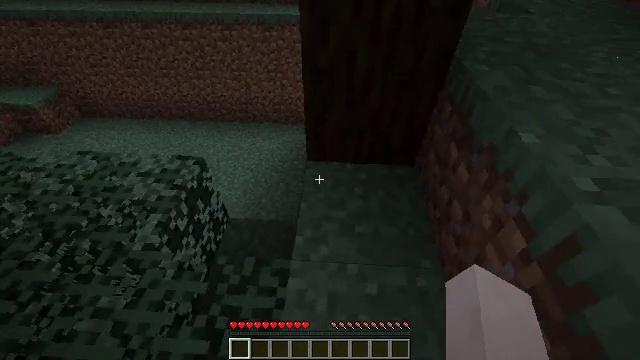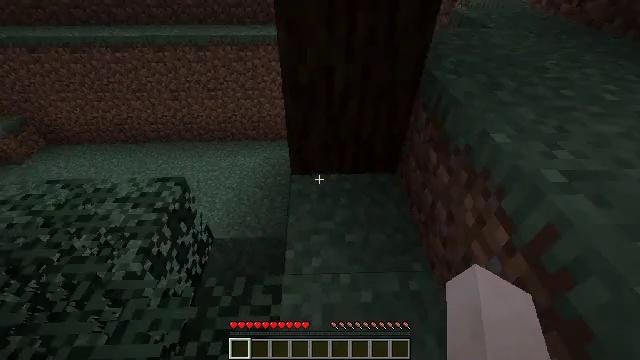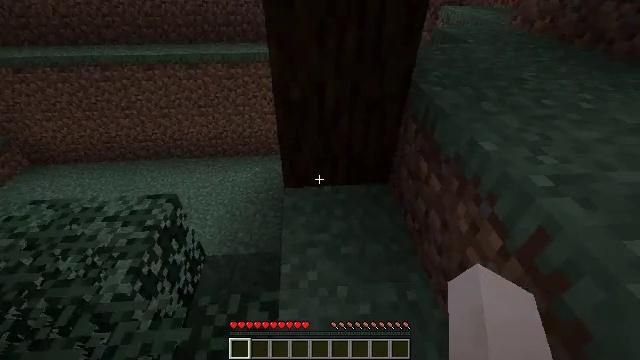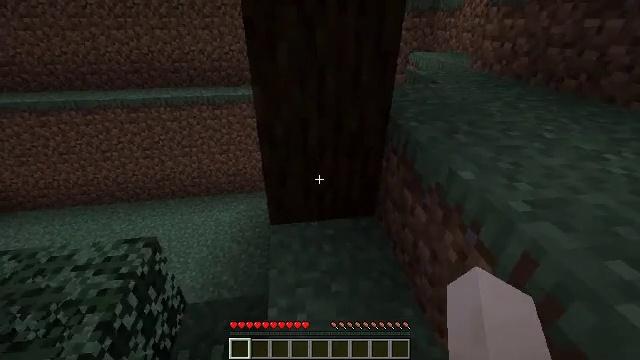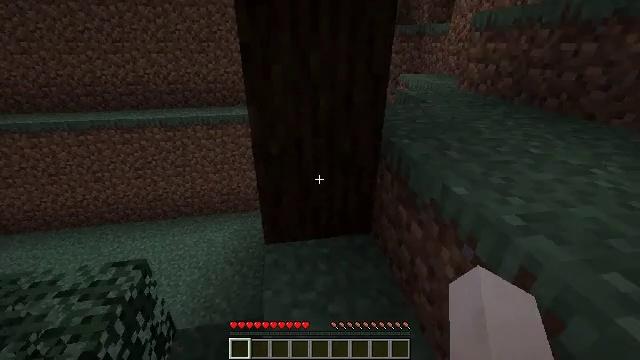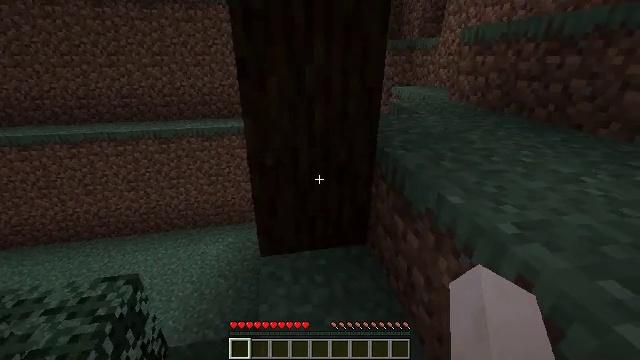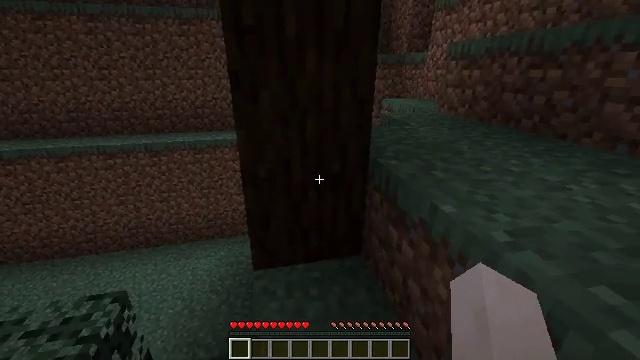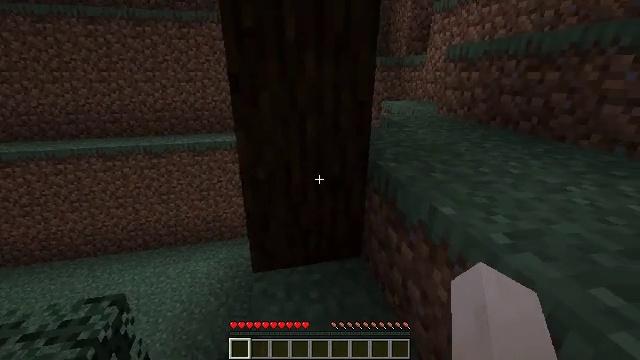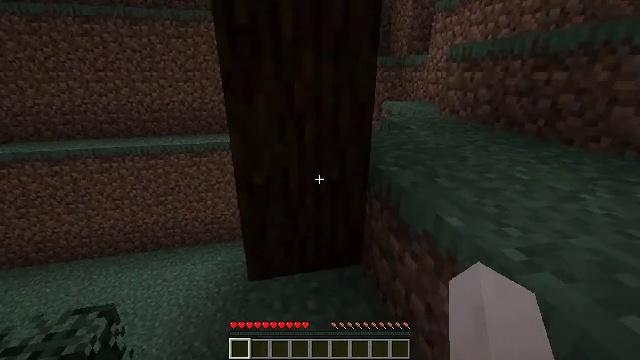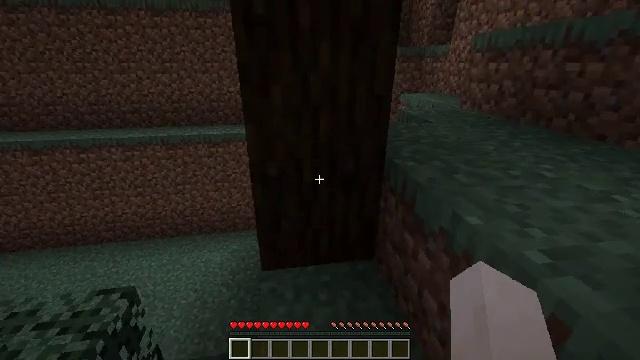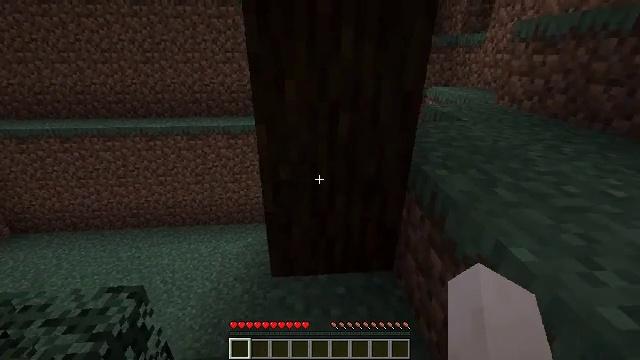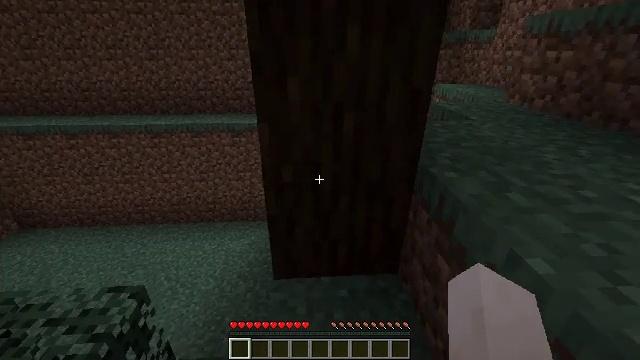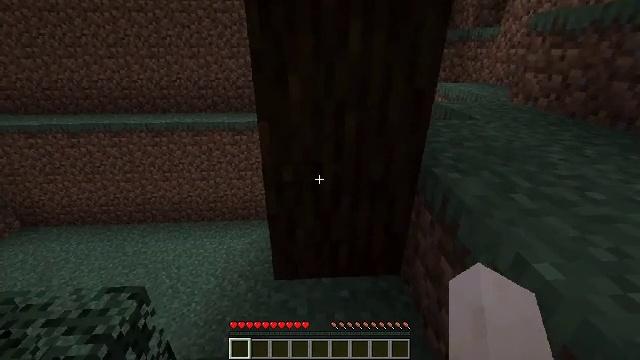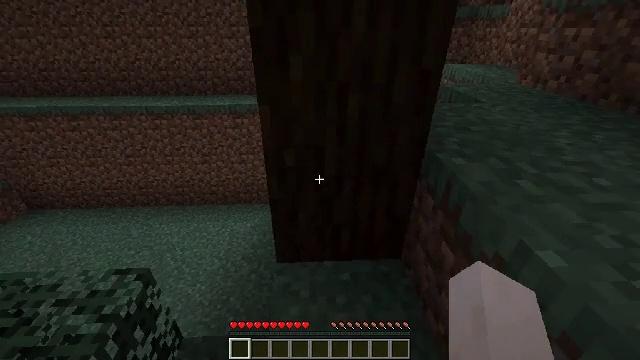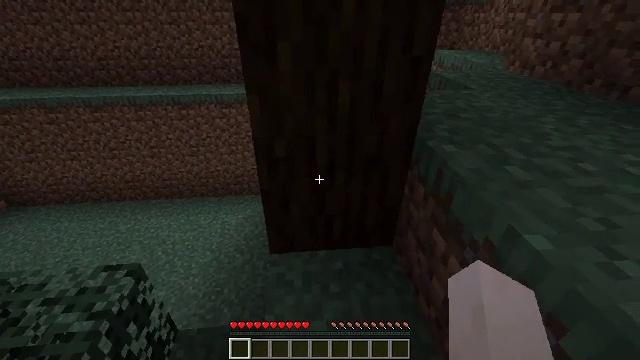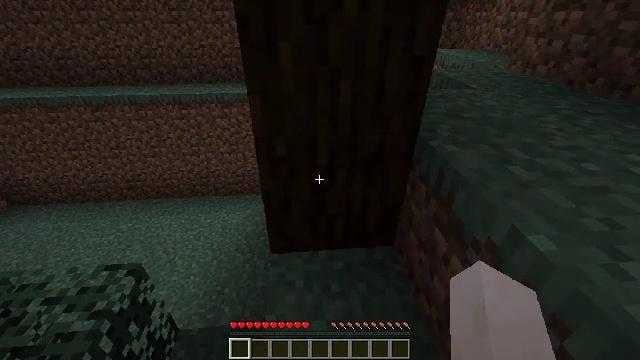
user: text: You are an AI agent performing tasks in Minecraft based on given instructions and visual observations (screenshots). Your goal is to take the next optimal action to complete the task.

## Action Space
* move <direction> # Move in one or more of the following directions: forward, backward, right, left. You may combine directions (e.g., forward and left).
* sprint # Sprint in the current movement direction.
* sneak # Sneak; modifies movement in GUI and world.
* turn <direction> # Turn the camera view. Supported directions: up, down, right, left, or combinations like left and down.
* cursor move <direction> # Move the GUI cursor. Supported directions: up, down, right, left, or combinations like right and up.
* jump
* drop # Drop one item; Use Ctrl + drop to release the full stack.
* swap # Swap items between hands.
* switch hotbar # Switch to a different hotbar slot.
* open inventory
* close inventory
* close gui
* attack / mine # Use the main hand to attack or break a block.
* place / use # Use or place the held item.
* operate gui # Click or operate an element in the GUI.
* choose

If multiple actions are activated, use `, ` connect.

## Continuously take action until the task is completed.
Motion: motion action
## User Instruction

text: Mine the spruce log from the forest.
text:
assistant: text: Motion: turn right and up, attack / mine
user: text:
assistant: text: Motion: turn right and up, attack / mine
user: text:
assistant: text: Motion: turn right and up, attack / mine
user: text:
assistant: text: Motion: turn right and up, attack / mine
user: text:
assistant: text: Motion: turn right and up, attack / mine
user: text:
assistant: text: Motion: turn right and up, attack / mine
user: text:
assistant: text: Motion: attack / mine
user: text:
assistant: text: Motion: move forward, attack / mine
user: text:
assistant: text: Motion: move forward, turn left and down, attack / mine
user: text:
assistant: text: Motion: turn left and down, attack / mine
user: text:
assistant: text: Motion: turn left, attack / mine
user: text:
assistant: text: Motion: attack / mine
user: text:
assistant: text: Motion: turn down, attack / mine
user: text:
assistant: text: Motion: turn right and down, attack / mine
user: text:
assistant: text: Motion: attack / mine
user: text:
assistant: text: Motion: attack / mine
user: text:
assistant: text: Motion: attack / mine
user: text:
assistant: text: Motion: attack / mine
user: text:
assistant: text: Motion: attack / mine
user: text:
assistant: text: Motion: no_op
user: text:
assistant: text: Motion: no_op
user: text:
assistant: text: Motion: attack / mine
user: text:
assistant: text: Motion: attack / mine
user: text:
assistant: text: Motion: attack / mine
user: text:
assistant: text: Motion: attack / mine
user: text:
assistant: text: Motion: attack / mine
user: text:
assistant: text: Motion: attack / mine
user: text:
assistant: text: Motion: attack / mine
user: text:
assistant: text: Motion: attack / mine
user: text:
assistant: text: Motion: attack / mine